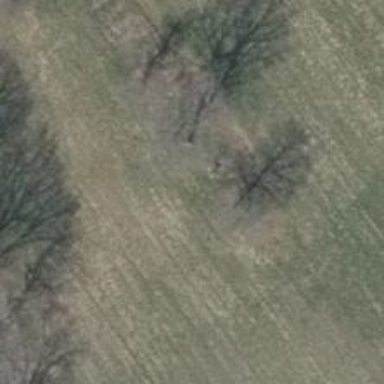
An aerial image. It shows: Row of deciduous broadleaved trees.